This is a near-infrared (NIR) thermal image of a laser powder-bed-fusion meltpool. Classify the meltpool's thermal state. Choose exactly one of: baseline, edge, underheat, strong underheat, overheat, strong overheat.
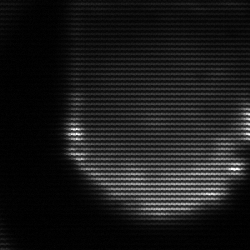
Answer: edge